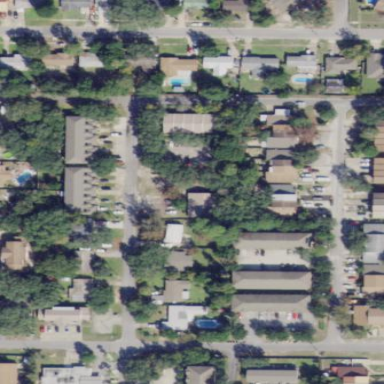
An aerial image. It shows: Urban residential area.